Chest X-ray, PA view. Patient: 27 years old, sex M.
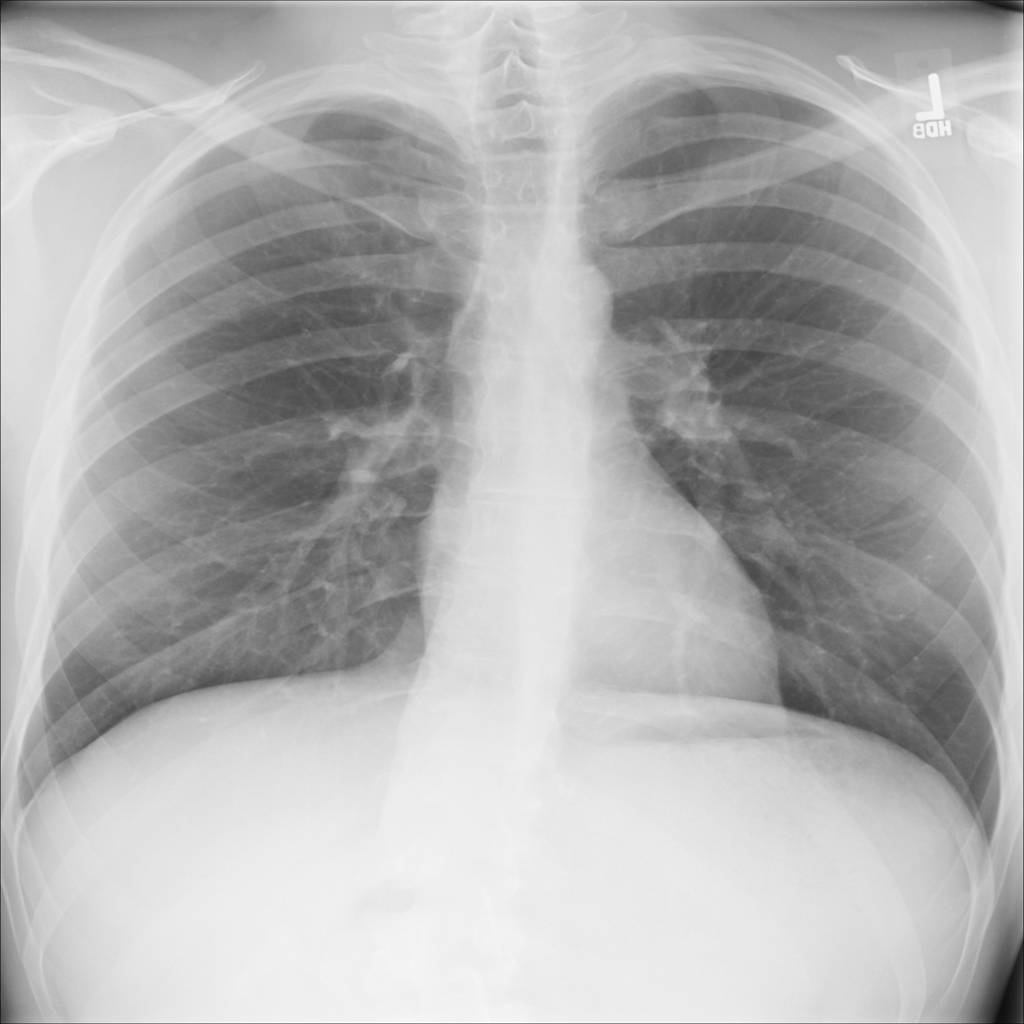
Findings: No Finding